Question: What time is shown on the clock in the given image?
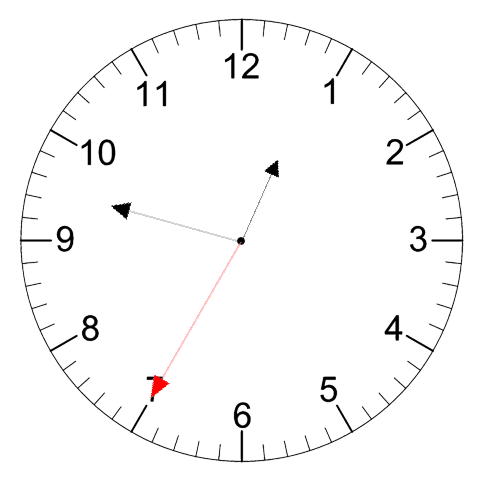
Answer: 12:47:35